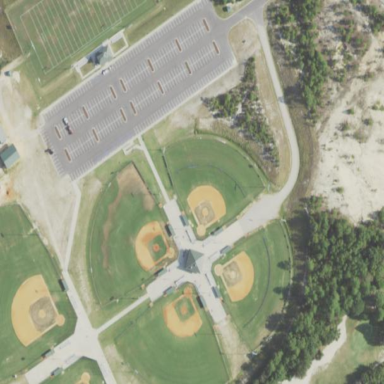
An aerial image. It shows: Baseball pitch for leisure land activities.